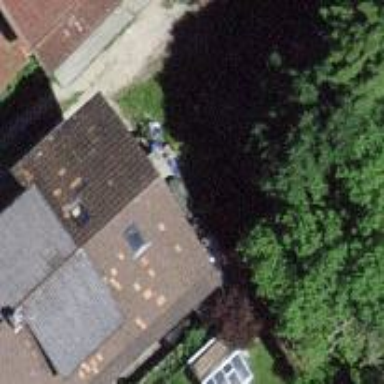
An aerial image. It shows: Garage building.